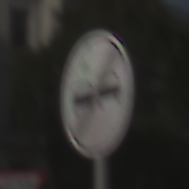
Verkehrszeichen: EndeUeberholverbot
Umgebung: Outdoor, Urban
Tageszeit: MorningAfternoon
Wetter: PartlyCloudy
Licht: Natural
Jahreszeit: NotSpecified
Kontrast: HighContrast